Question: I'm looking for a feature to explore the repository at the time of a certain commit (see all the files in the repository at the time of this commit, including the previously committed files), and not just the files added, changed or deleted by this commit.
For example:
1. Commit 67c2a4b: Add .gitignore and Readme;
2. Commit 10f91d2: Rename Readme to Readme.md;
3. Commit 47a5777: Add LICENSE.
And I want to see the state of the repository at the time of '10f91d2' (second) commit: I should see (changes made by previous commits) and renamed (current commit) - explore the repository as it was before '47a5777' (third commit).
I was trying to find such a tool for VS Code and came across the "Explore Repository from Revision" feature of the GitLens extension. But this method seems somewhat strange to me. If there is no such tool for VS Code, then you can, please, recommend a third-party tool (preferably with C #, JS and TS syntax highlighting). Thanks in advance.
- <URL>
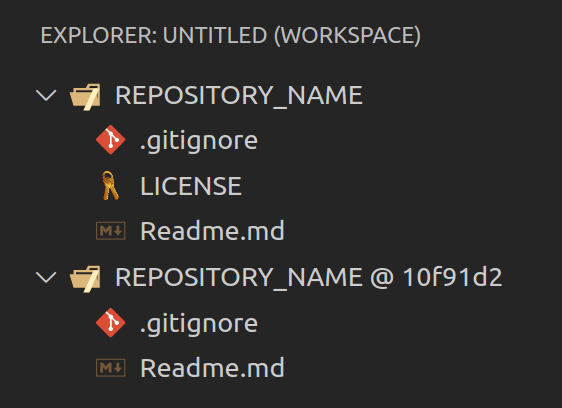
Answer: A simple, native git solution agnostic of vscode or extensions, is just to use the built in <URL>
With 'gitk' you have traditional <URL> you can apply like:
'--in-commit-order'
'--date-order'
'--author-date-order'
'--topo-order'
You can specify a selected commit using : '--select-commit':
An example command line call:
'gitk --select-commit=826e7b73e1857fc91f88eafdd2f82a4d3bee2116'
Would produce the history gui, that showcases all of your requirements like the diff, the tree view, if a file used added mode or deleted mode and comes with arrow buttons to navigate commits, and select the commit you specified:
<URL>
Alternatively, if you just want to see a history with a specific revision starting point you can use typical <URL>:
'gitk 826e7b7'
<URL>
---
With right-click, you have the option to 'reset branch to here', cherry-pick, revert etc; you can right-click a non-active commit for diff options. Although, you can go to the git gui at anytime.
---
You can even save your views for future references using the menu bar 'View: New View' and selecting 'Remember this View':
<URL>